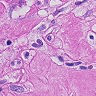
Metastatic tissue present: yes